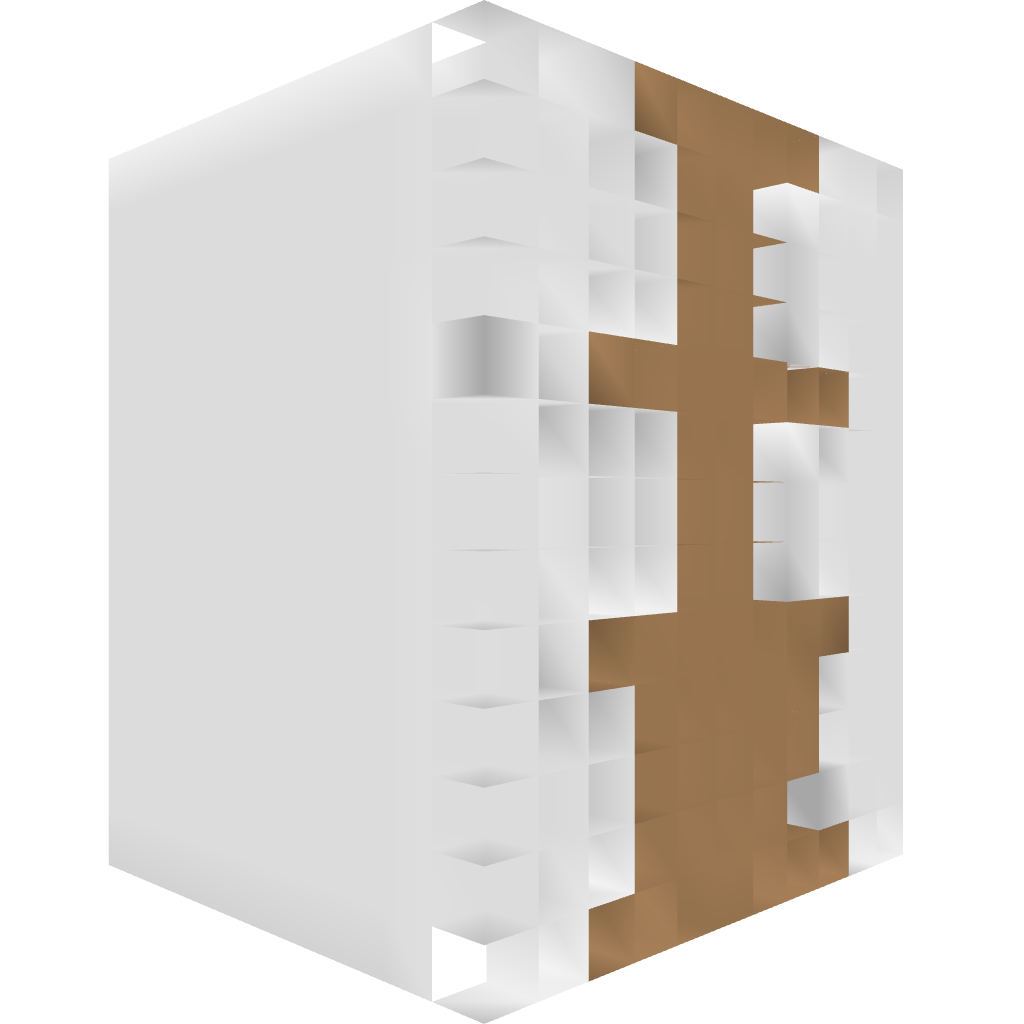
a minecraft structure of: sugar cane farm bad low quality